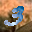
Label: 3